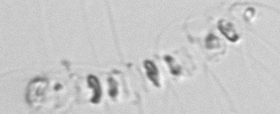
Label: Chaetoceros_socialis